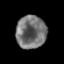
Tissue: prostate
Cell type: T cells
Senescence score: 0.3265
Nuclear area (px): 976
Mean DAPI intensity: 114.182